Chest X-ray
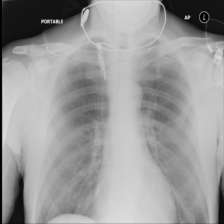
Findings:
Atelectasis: negative
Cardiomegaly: negative
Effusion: negative
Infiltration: negative
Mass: negative
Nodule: negative
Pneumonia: negative
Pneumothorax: negative
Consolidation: negative
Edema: negative
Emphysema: negative
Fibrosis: negative
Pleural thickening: negative
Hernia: negative